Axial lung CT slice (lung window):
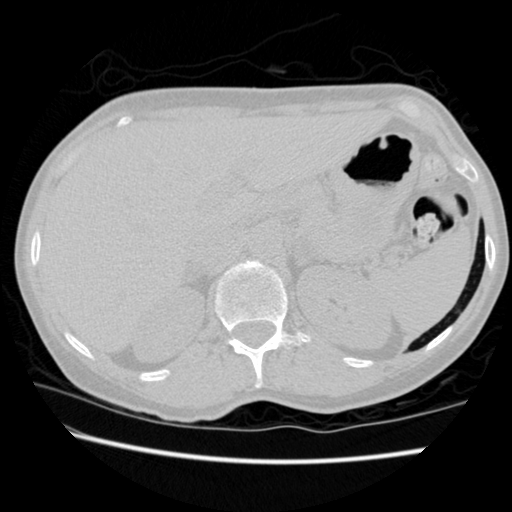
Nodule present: no